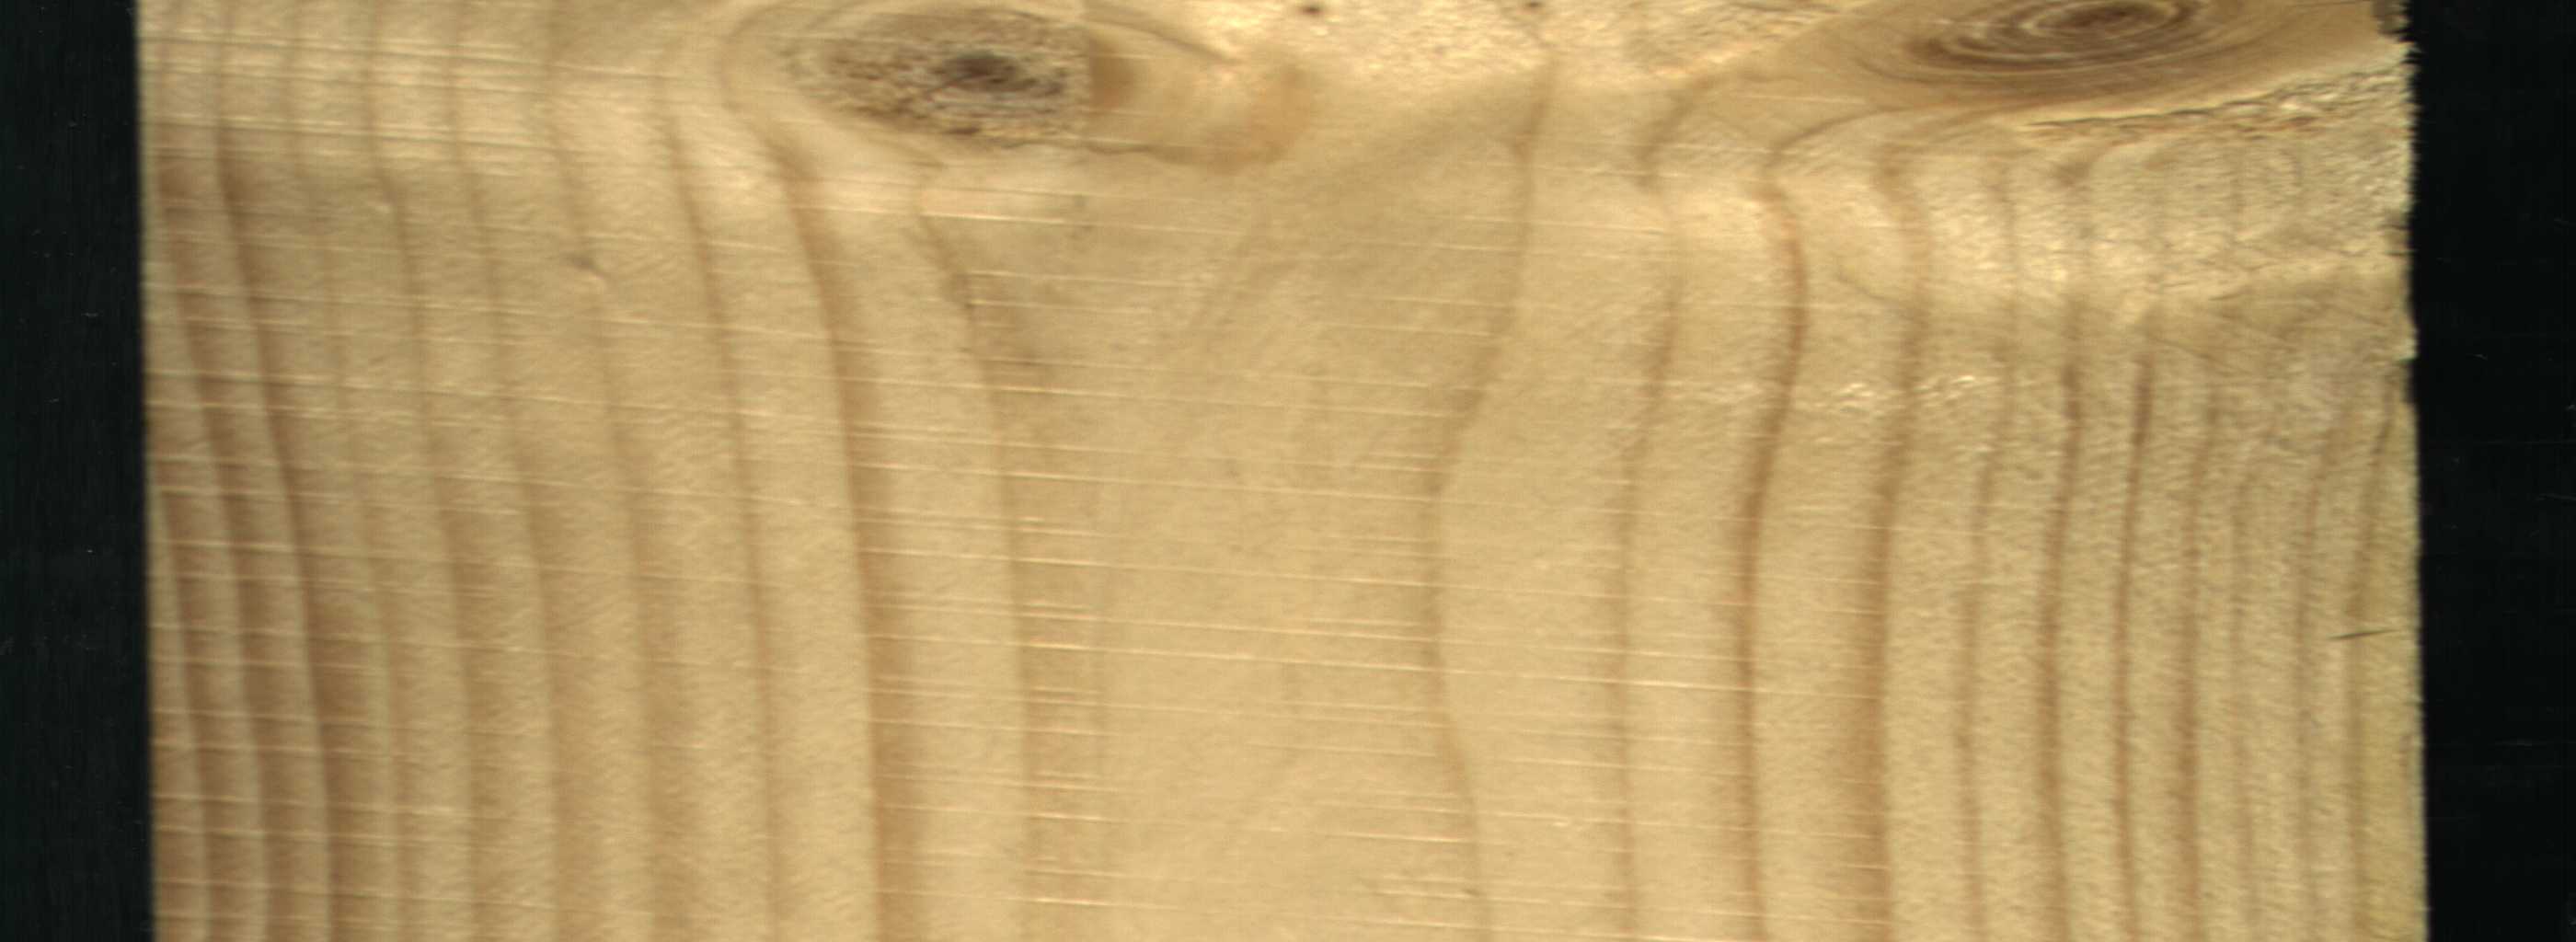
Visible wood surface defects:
Live_Knot
Live_Knot